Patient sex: M
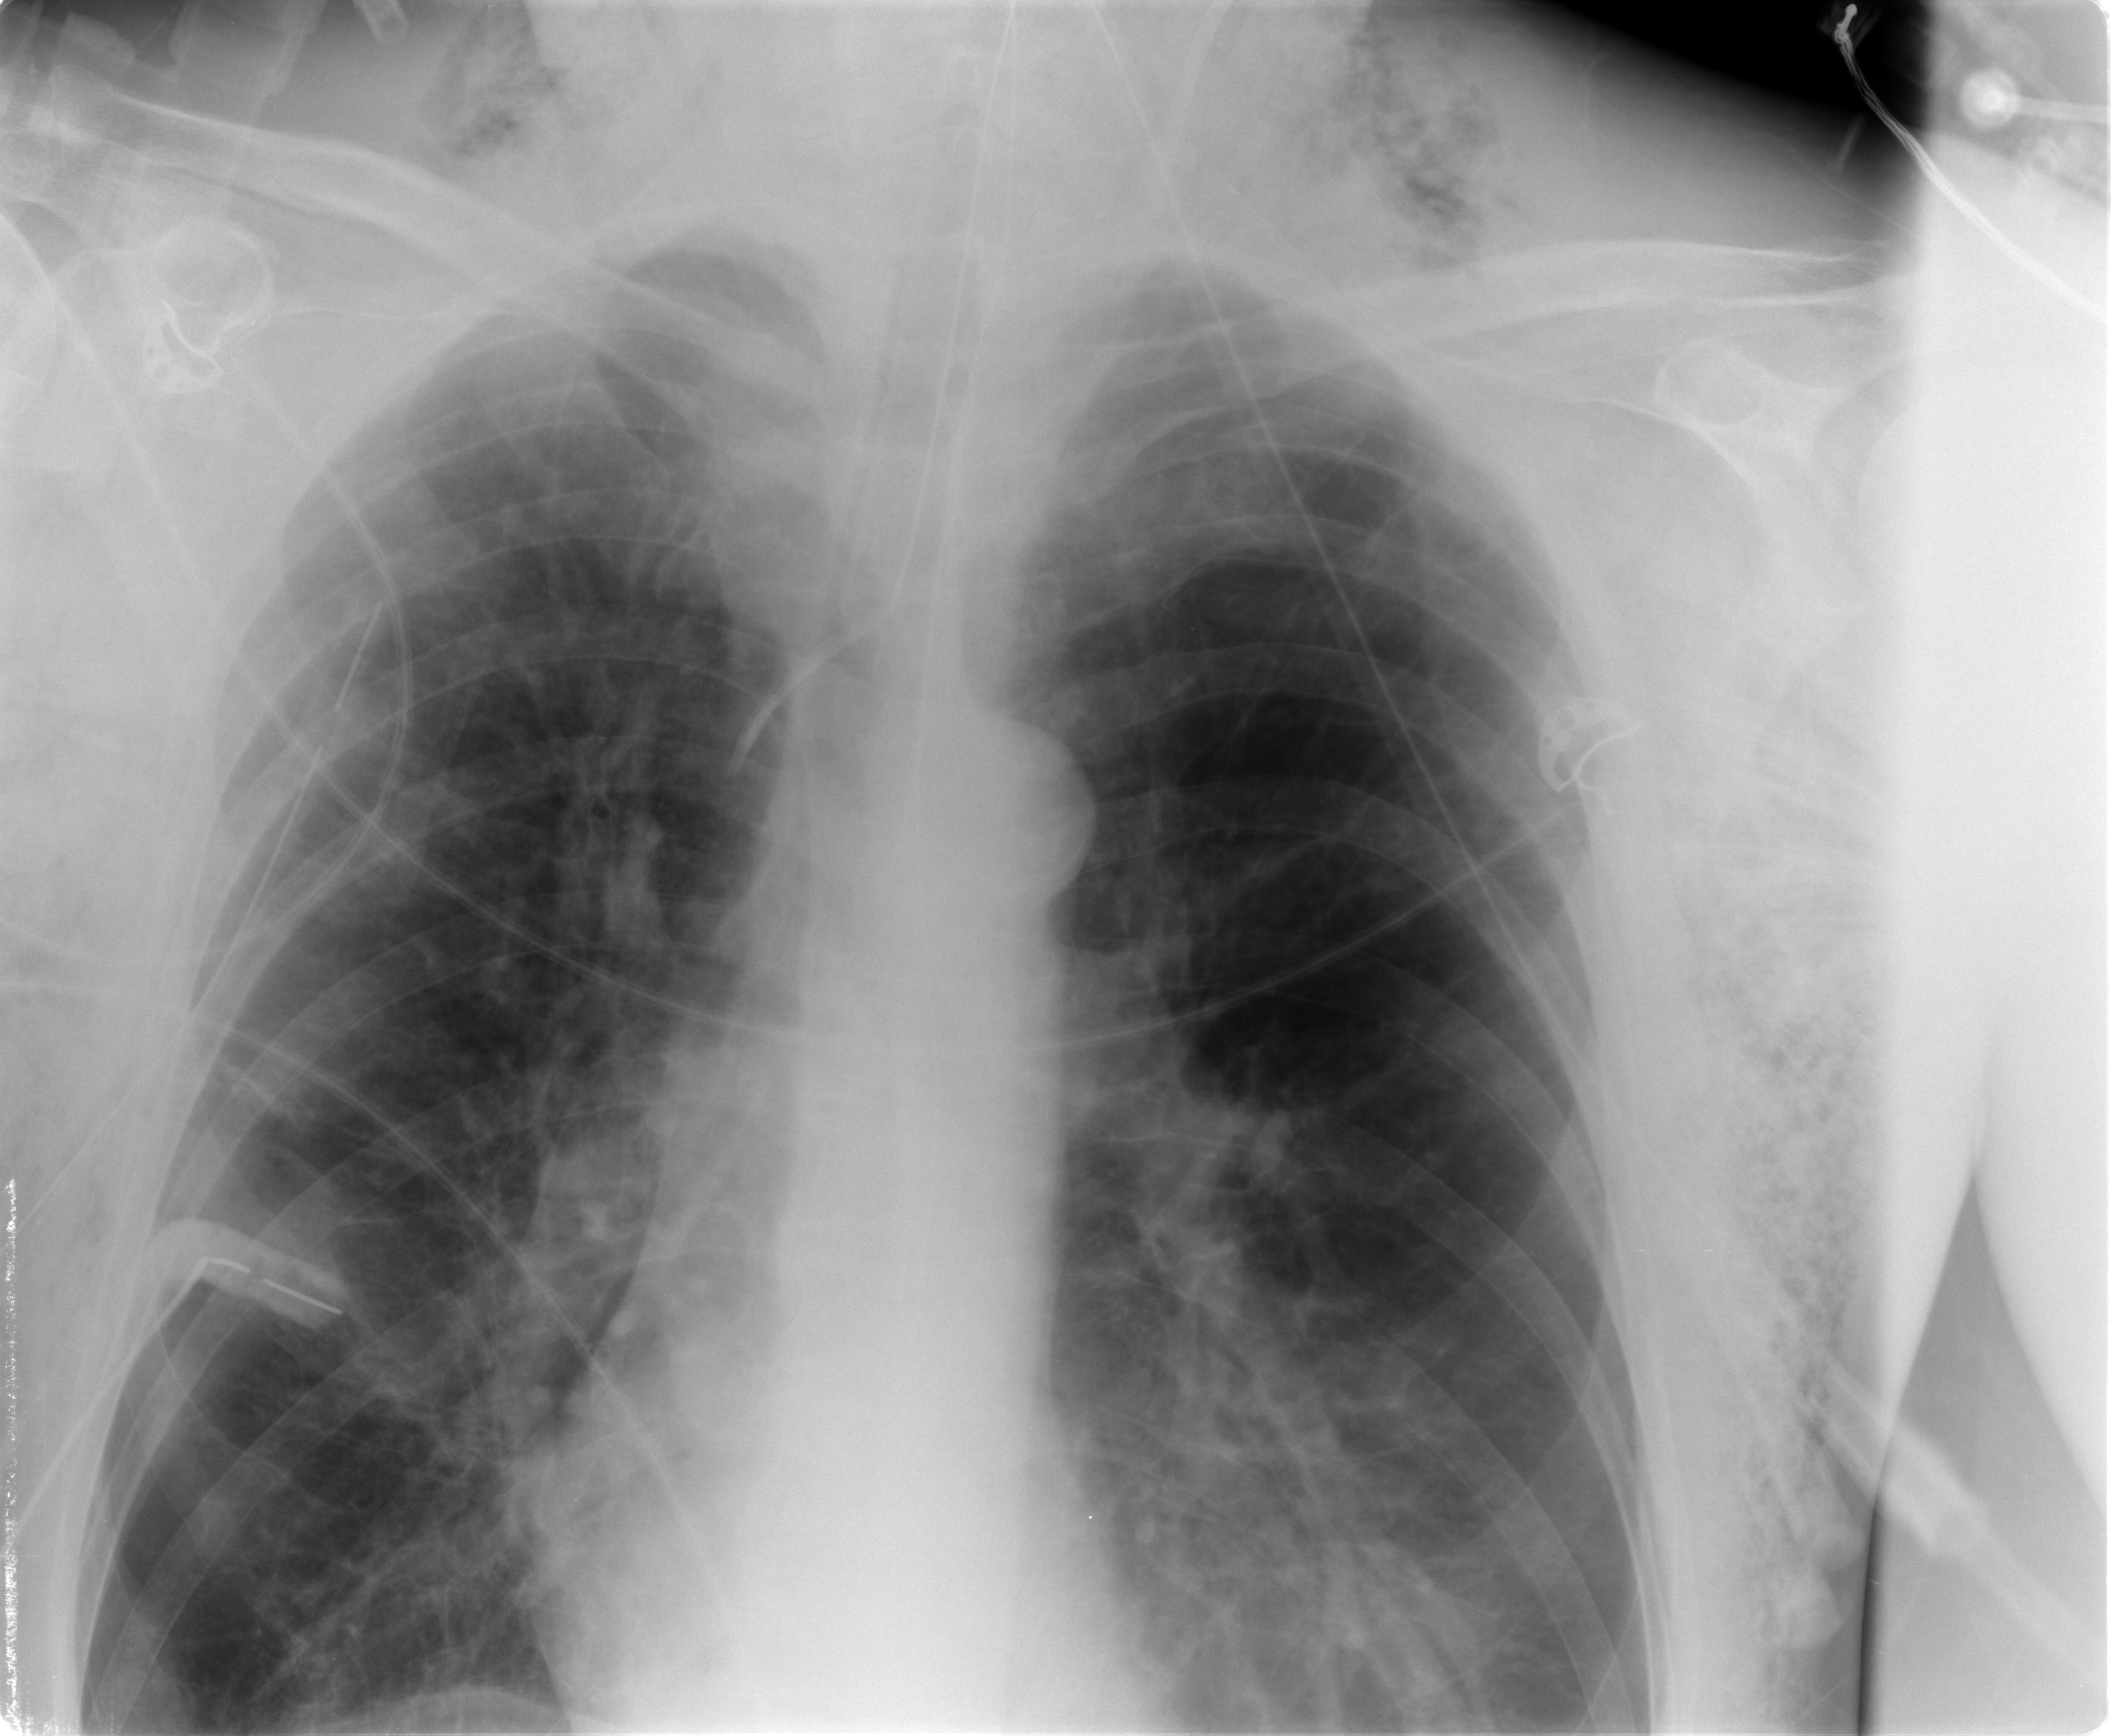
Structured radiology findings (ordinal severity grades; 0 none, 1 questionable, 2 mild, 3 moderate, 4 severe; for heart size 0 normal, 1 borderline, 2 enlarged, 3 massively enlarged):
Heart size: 0
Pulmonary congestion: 2
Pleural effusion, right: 0
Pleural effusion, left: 0
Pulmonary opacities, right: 2
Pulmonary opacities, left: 0
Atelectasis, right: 3
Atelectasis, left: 2